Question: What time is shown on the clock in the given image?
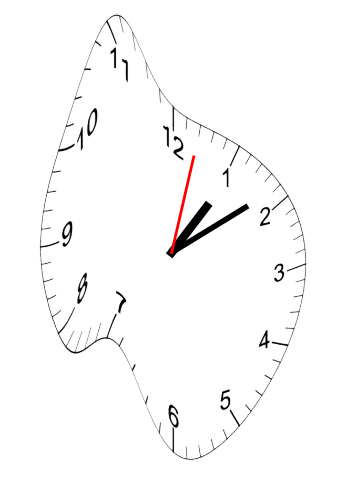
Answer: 01:09:02